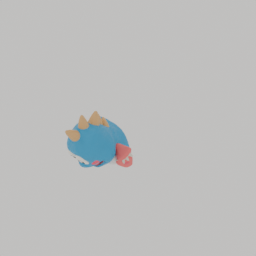
Label: animals